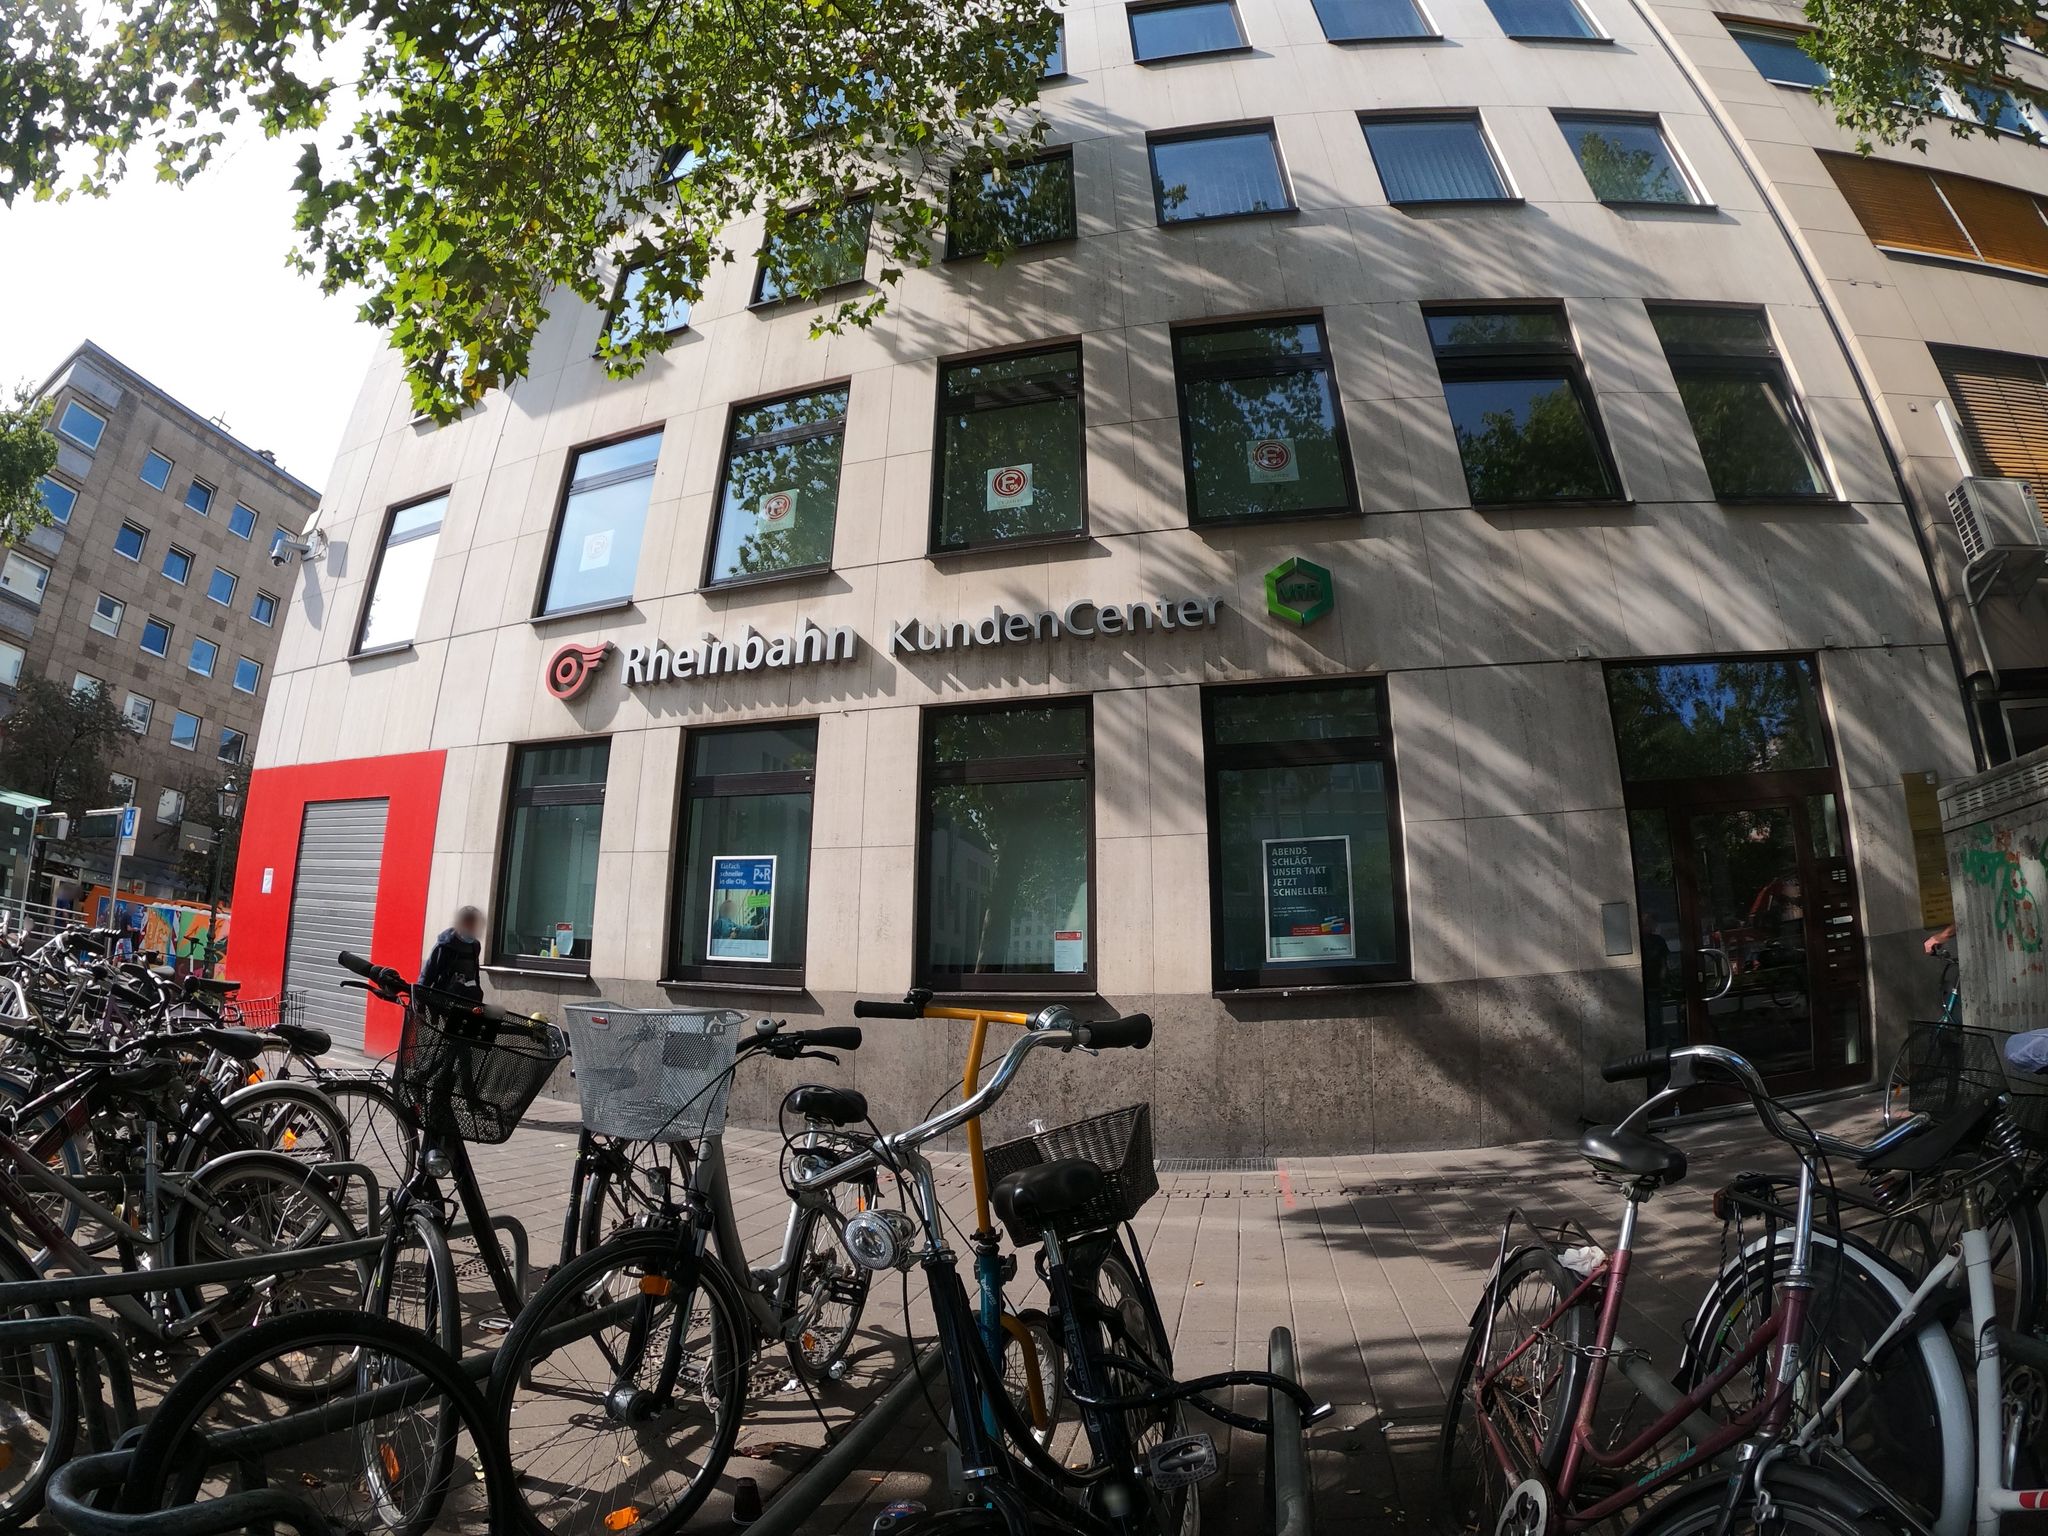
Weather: clear
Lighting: day
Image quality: good
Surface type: walking surface
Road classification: footway, elevator
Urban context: urban centre
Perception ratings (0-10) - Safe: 4.15, Lively: 9.22, Beautiful: 5.62, Boring: 3.65, Depressing: 1.41, Wealthy: 8.19